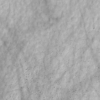
Label: not_dusty